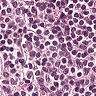
Metastatic tissue present: no